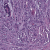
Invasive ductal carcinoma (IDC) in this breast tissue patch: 1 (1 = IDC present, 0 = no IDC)